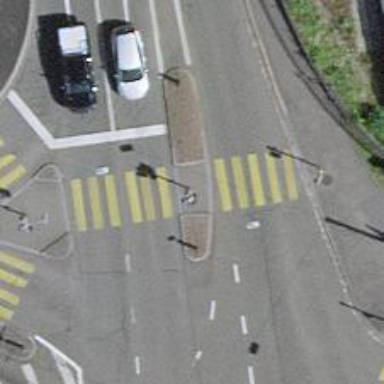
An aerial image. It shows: Road crossing with traffic signals and central island.